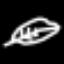
Label: leaf